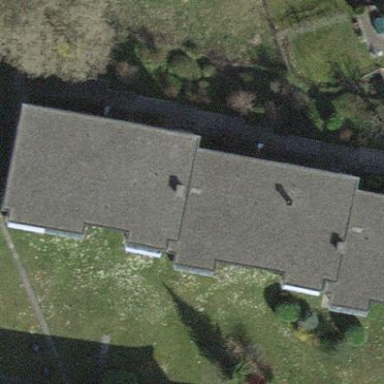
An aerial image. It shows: Image showing building with apartments.